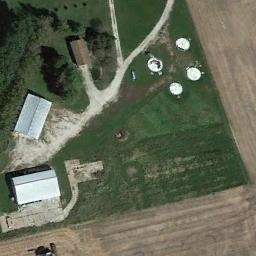
Label: residential